Question: Basically I'm working on an app to allow users to track their tv shows. A user can click their tv show to get a season and episode breakdown.
To achieve this, I am trying to gather JSON data from this API, and then store the data into core data.
The API call is this:
<URL>
I can successfully store the values of: title, year, url, first_aired etc. But I can't work out how to store the season and episode information into my core data (located about half way down the JSON API call)
I have included a link to a screenshot of how I've set out my core data model:

The code below is how I'm currently trying to store the JSON data into my core data (using )
'''
NSManagedObjectContext *localContext = [NSManagedObjectContext MR_contextForCurrentThread];
Show *showp = [Show MR_findFirstByAttribute:@"sID" withValue:showID inContext:localContext];
if (![showp.sID isEqualToString:showID])
{
//Create New Show in current thread
Show *showContext = [Show MR_createInContext:localContext];
showContext.title = showTitle;
showContext.poster = showPoster;
showContext.year = showYear;
showContext.sID = showID;
//code above this comment correctly adds right JSON info to core data and i can access and display it properly
'''
The next part of my code I have tried to convert an NSArray to NSSet, as my 'seasons' relationship is of type NSSet, however I believe the JSON data is NSArray. I am getting the following error: Terminating app due to uncaught exception 'NSInvalidArgumentException', reason: '-[__NSCFNumber managedObjectContext]: unrecognized selector sent to instance 0xa22a680'
'''
NSArray *show = [(NSSet *)[JSONEvents objectForKey:@"seasons"] valueForKey:@"season"];
showContext.seasons = [NSSet setWithArray:show];
'''
The code below does not work as intended. episode.title for example, stores every single episode's title, instead of just the single title for a particular episode.
'''
Season *season = [Season MR_createInContext:localContext];
season.seasonNumber = [(NSDictionary *)[JSONEvents objectForKey:@"seasons"] valueForKey:@"season"];
season.episodes = [(NSDictionary *)[JSONEvents objectForKey:@"seasons"] valueForKey:@"episodes"];
Episode *episode = [Episode MR_createInContext:localContext];
episode.title = [[(NSDictionary *)[season.episodes objectForKey:@"seasons"] valueForKey:@"episodes"] valueForKey:@"title"];
episode.overview = [[(NSDictionary *)[JSONEvents objectForKey:@"seasons"] valueForKey:@"episodes"] valueForKey:@"overview"];
'''
So to sum it all up, I would love for someone to demonstrate the correct way to store the tv seasons and episodes from my JSON API, so I can then utilise this data in my app!
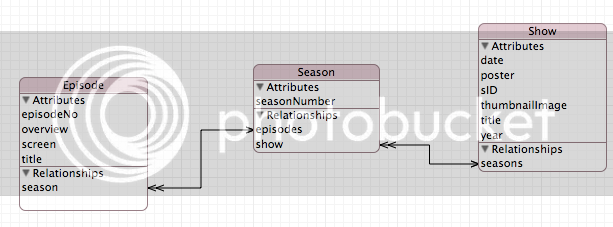
Answer: Removing the cast to (NSSet *) should fix the error.
'''
NSArray *show = [[JSONEvents objectForKey:@"seasons"] valueForKey:@"season"];
showContext.seasons = [NSSet setWithArray:show];
'''
instead of
'''
NSArray *show = [(NSSet *)[JSONEvents objectForKey:@"seasons"] valueForKey:@"season"];
showContext.seasons = [NSSet setWithArray:show];
'''